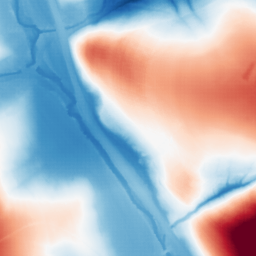
Category: morphological
Decomposition family: morphological
Decomposition parameters: operation: average
size: 100
Upsampling method: sinc_hamming
Upsampling parameters: scale: 2
kernel_size: 4
Upsampling scale: 2